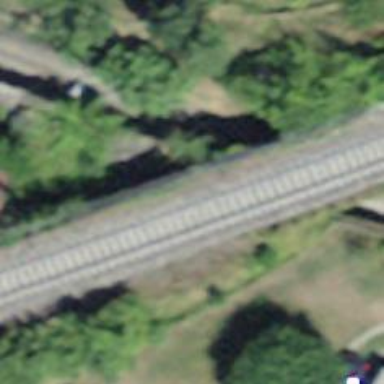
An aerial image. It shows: Single-track railway bridge with electrified contact line.